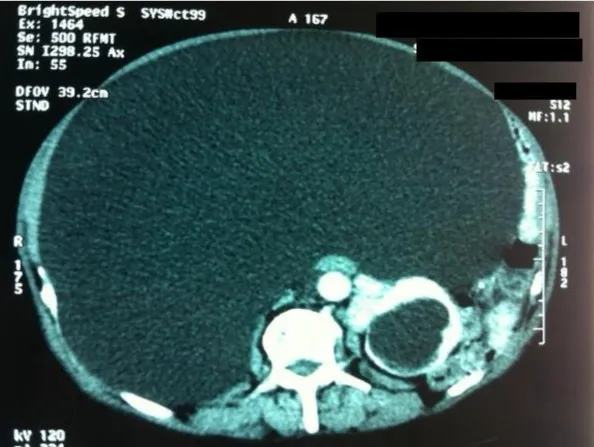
Computed tomography of abdomen revealing bilateral simple renal cysts with an exceptionally giant sized renal cysts measuring 35 x 32 x 22 cm on the right kidney.
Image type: radiology (ct)